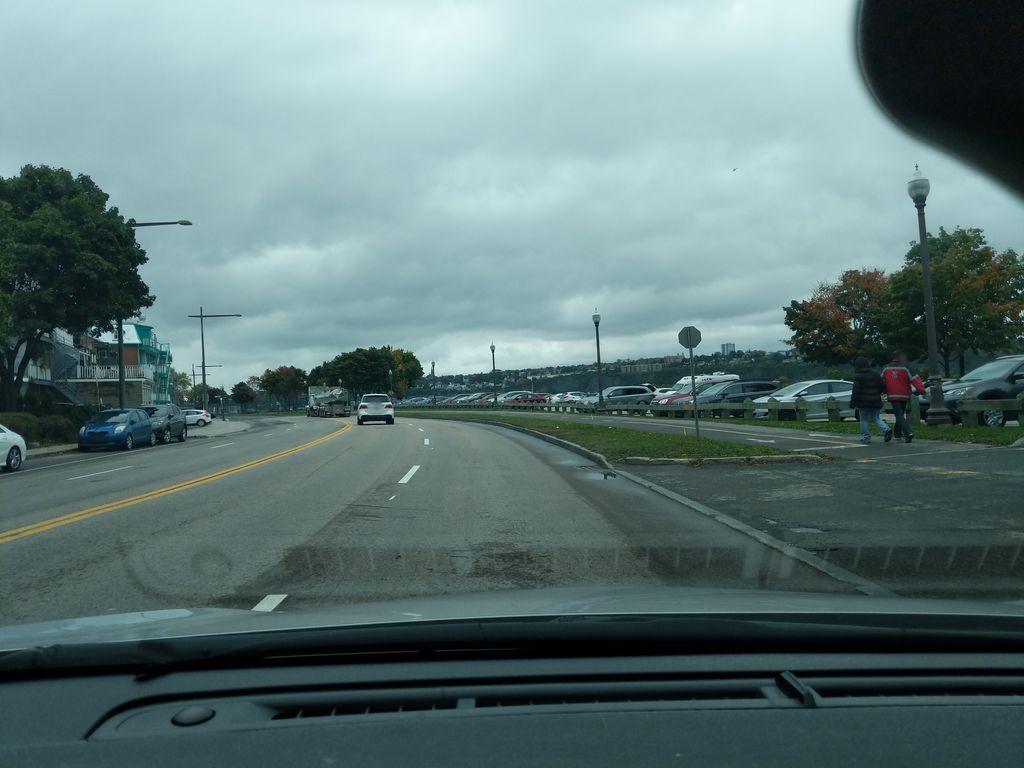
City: quebec_city